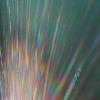
Label: sunburn